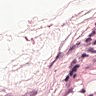
Metastatic tissue present: no